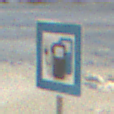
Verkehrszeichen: LadestationFuerElektrofahrzeuge
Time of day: MorningAfternoon
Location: Outdoor (Suburban)
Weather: PartlyCloudy
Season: NotSpecified
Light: Natural